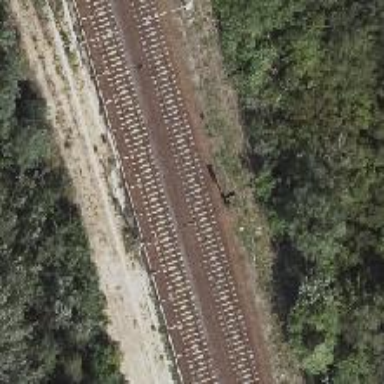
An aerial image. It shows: Railway signal.